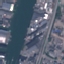
Land use / land cover: River